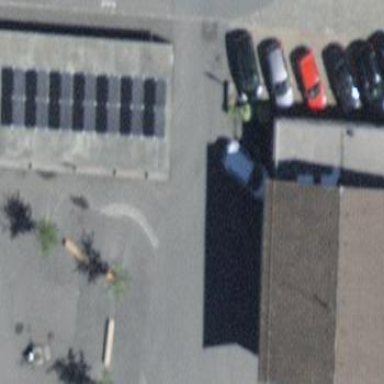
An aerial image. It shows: View of roof of building.